Field crop: maize
Growth stage: 1
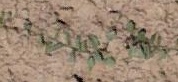
Species: convolvulus